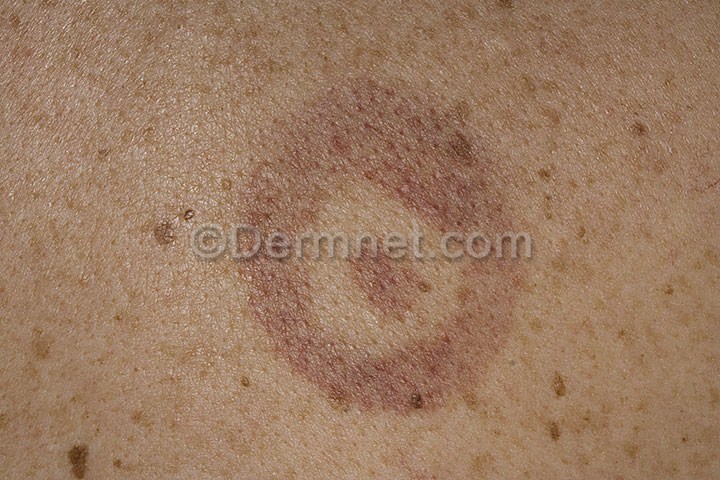
Disease: Scabies Lyme Disease and other Infestations and Bites